Current action and preconditions to check: path_clear

Your task: For each precondition in the list above, predict whether it will hold at this action.

Consider the current scene as observed from the mobile robot's camera, and analyze the predicted future states of all dynamic agents (e.g., people, animals, vehicles, or any moving entities) within the NEXT SECOND.

IMPORTANT: Only answer "very likely" if you are absolutely certain—based on strong, clear evidence—that a dynamic agent will violate the precondition in the predicted future state. Do NOT answer "very likely" for unlikely, ambiguous, or low-probability risks.

Ask yourself for each precondition: Is there a high probability, with clear and convincing evidence, that the predicted future states of any dynamic agent will interfere with the predicted future state of the currently executing action within the NEXT SECOND, causing that precondition to fail?

Assess the risk level based on these predictions. Use "likely" or "very likely" if motions create a clear risk of interference.

Use "neutral" or "improbable" if agents are nearby but their predicted paths are clearly diverging or non-conflicting.

Failure Risk Categories: "very improbable", "improbable", "neutral", "likely", "very likely"

Answer Format: Output ONLY the probability_of_failure value from these categories: "very improbable", "improbable", "neutral", "likely", "very likely"

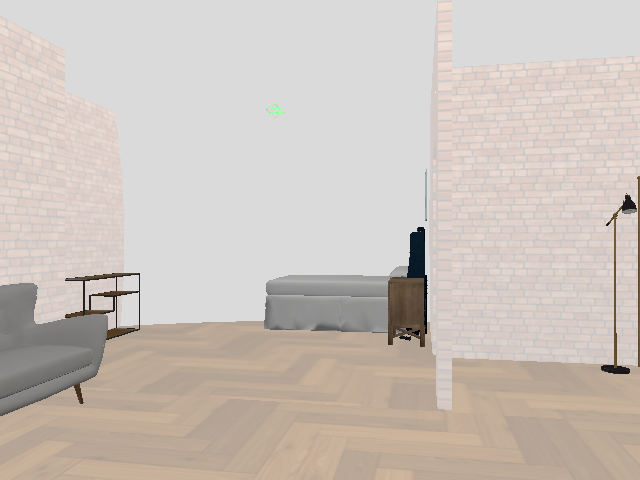

Answer: very improbable